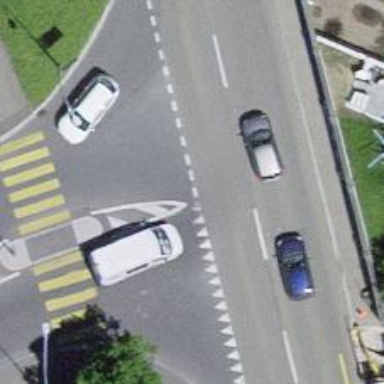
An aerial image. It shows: Secondary road with asphalt surface and dedicated cycle lane.